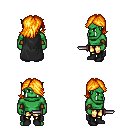
a pixel art fantasy rpg character, male body template, orc, green skin, black cape, gold greaves, light blonde swoop hairstyle, leather bracers, black shoes, dagger, four views (front, back, left, right), 2x2 character sprite sheet, small pixel art, hard edges, no anti-aliasing